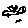
Label: bird